Field crop: maize
Growth stage: 2
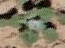
Species: chenopodium